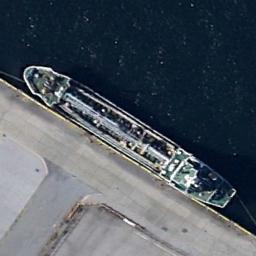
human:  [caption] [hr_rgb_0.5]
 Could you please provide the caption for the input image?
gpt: A ship is beside the dock .

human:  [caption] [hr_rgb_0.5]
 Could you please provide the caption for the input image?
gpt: A green tanker docked by the dock .

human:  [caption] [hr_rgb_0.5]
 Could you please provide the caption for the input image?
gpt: There is a ship in the blue water on the shore .

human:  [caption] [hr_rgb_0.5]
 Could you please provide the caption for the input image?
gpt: The ship is docked at the dock and the water is deep blue .

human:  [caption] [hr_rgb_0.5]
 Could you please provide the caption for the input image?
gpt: The black ship is at the harbor .